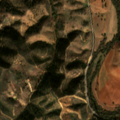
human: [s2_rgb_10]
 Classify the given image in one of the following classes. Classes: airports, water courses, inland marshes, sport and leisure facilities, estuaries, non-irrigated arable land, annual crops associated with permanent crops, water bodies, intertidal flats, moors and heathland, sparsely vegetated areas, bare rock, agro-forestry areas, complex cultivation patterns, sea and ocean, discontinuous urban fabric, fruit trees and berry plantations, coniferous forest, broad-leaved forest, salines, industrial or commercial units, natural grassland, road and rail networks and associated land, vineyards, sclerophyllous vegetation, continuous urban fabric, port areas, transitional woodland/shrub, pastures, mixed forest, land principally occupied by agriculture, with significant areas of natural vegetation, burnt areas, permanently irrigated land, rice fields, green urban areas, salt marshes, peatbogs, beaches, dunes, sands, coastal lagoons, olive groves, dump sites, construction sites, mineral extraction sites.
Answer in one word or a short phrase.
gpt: land principally occupied by agriculture, with significant areas of natural vegetation, agro-forestry areas, broad-leaved forest, transitional woodland/shrub